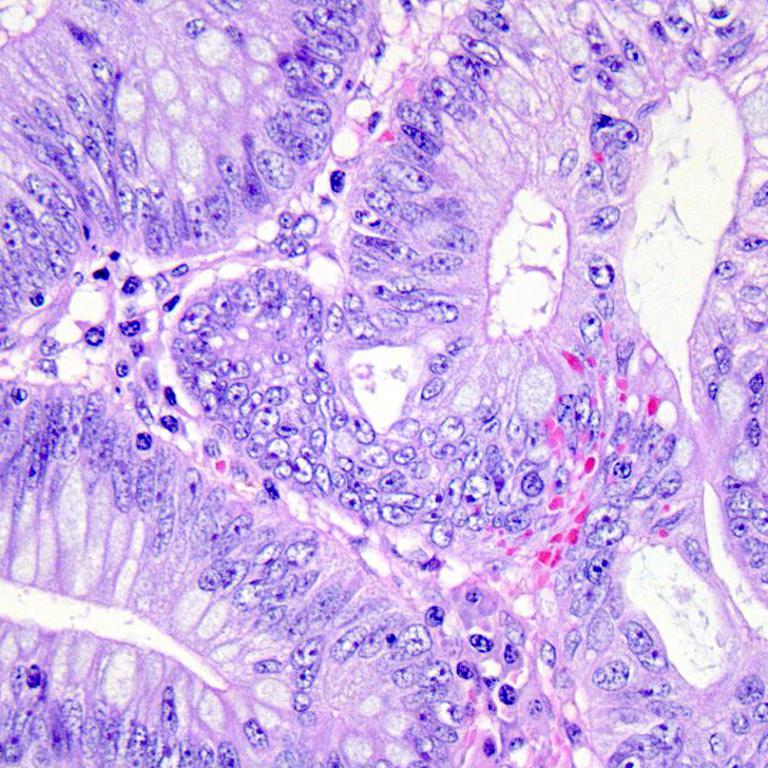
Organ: colon
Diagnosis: adenocarcinomas